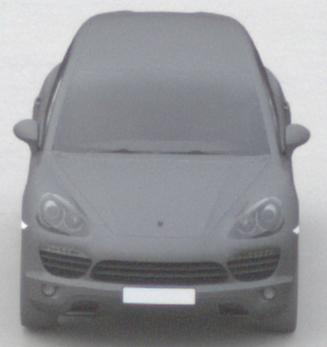
Make: Porsche
Model: Cayenne
Detailed model: Cayenne (958)
Model produced from: 2010/05
Model produced until: 2014/07
Doors: 5
Color: gray
Road condition: dry road
Daytime: morning or afternoon
Contrast: low contrast